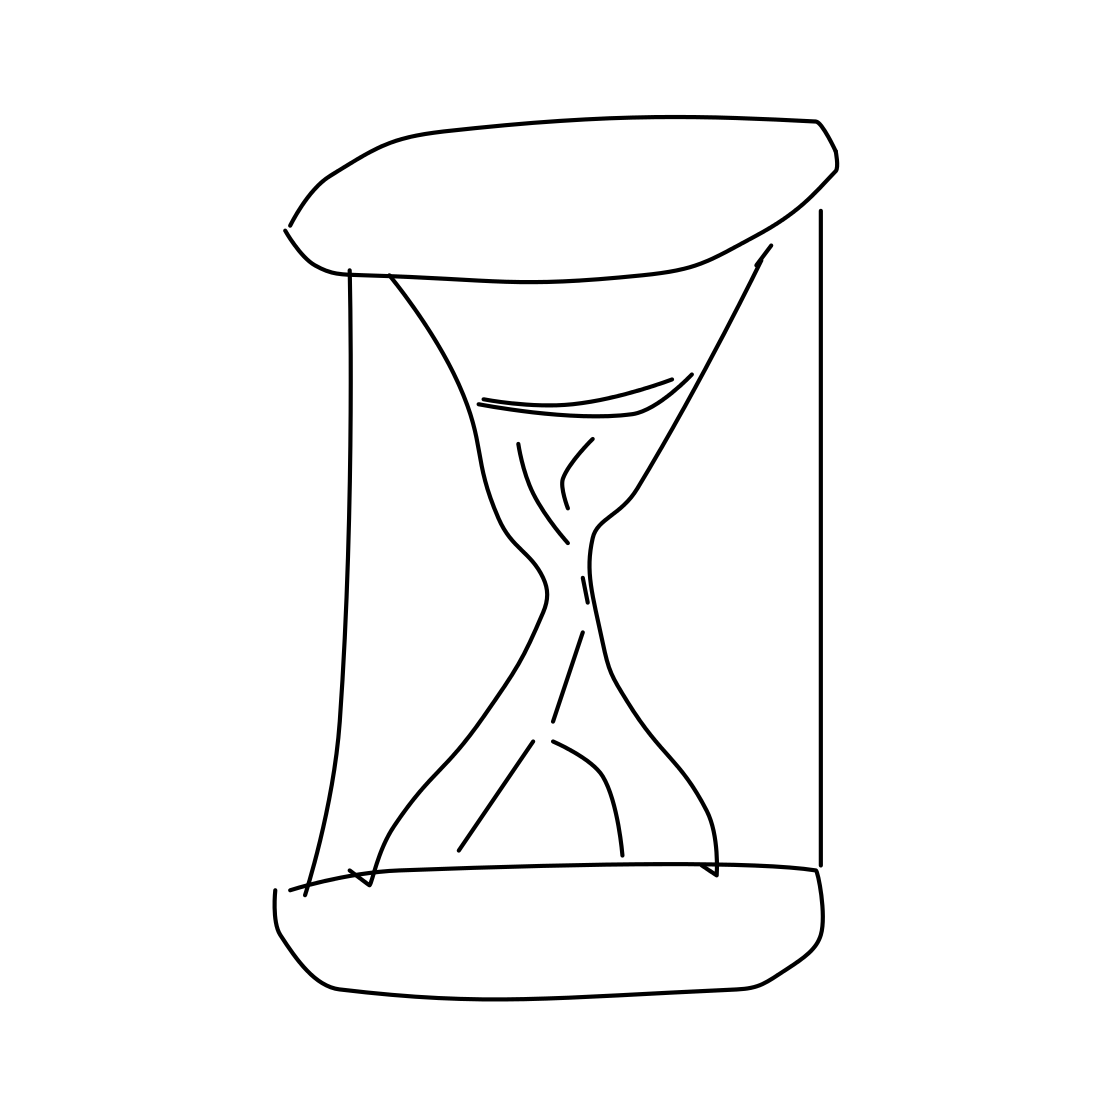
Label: hourglass